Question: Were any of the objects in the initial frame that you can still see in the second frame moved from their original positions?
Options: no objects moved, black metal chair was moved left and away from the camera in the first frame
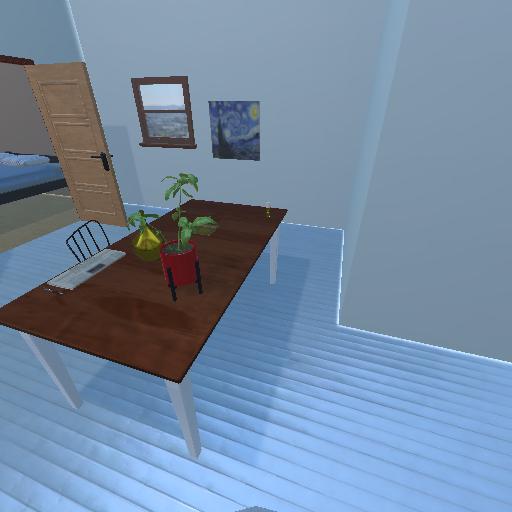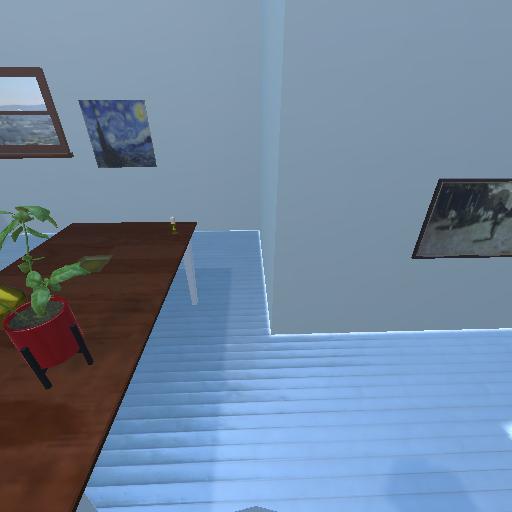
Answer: no objects moved